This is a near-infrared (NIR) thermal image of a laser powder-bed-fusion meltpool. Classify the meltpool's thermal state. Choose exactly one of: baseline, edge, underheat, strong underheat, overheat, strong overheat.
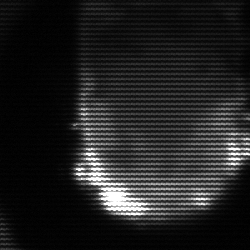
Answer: baseline